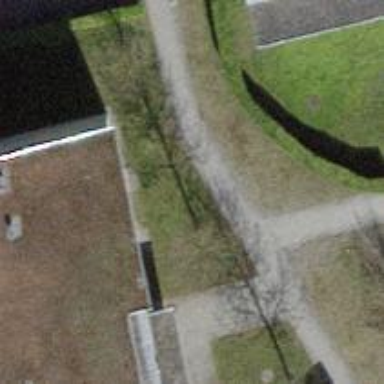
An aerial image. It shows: Footway made of paving stones.